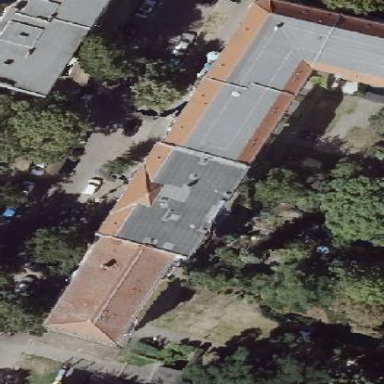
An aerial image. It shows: Unique apartment building with double saltbox roof shape.